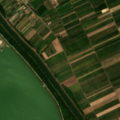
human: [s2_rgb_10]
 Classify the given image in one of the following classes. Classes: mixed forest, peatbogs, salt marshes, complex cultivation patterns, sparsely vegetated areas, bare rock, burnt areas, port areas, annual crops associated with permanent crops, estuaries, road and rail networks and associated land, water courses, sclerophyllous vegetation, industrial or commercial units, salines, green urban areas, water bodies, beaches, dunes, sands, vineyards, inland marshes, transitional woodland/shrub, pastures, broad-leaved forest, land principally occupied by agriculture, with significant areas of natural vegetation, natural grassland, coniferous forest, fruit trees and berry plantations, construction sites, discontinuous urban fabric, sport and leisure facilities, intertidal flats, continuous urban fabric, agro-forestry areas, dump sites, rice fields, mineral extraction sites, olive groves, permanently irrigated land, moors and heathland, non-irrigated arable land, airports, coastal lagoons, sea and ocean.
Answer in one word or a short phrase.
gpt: discontinuous urban fabric, non-irrigated arable land, complex cultivation patterns, water courses, water bodies